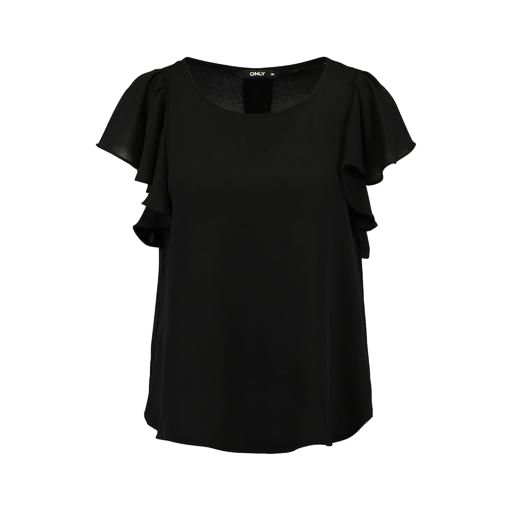
black flutter-sleeve top only macy, short-sleeve top only macy, black women's ruffle tie-back top, white background